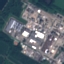
Land use / land cover class: Industrial